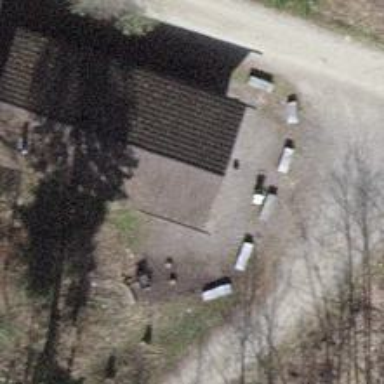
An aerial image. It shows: Picnic shelter providing place for individuals to seek refuge.